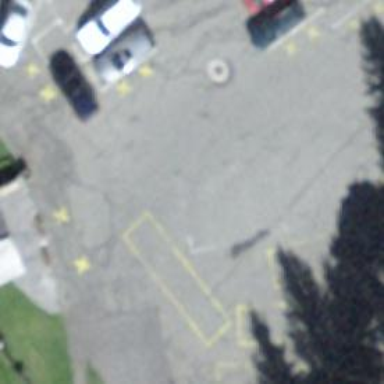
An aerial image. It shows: Paved parking aisle serving as service road.